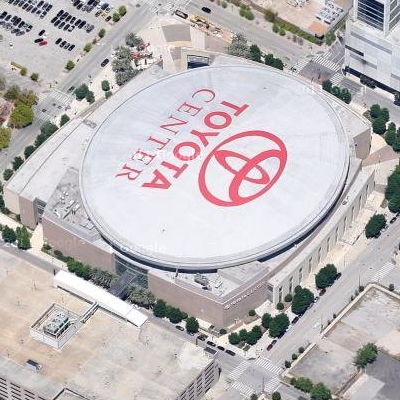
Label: cIndustry